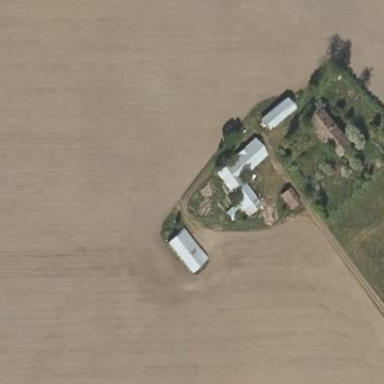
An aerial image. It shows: Farmyard area.